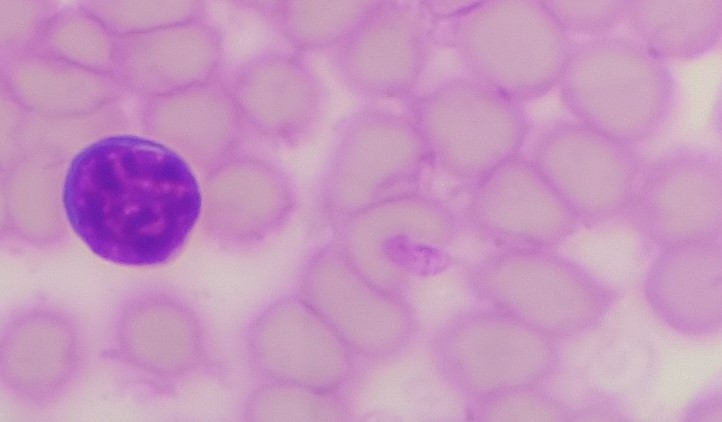
White blood cell type: Lymphocyte